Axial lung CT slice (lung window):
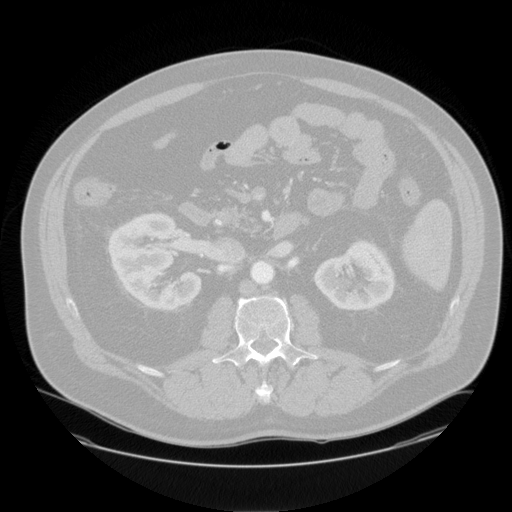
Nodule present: no